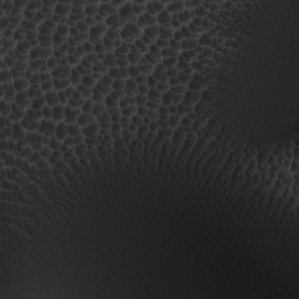
Label: non_frost